Question: I've created an error output table for my SSIS task:

Here's the table:
'''
CREATE TABLE [dbo].[gbs_CRMErrorOutput](
[ID] [uniqueidentifier] NULL,
<URL> NULL,
<URL> NULL,
<URL> NULL,
[targetid] [uniqueidentifier] NULL,
[subordinateid] [uniqueidentifier] NULL,
[DateStamp] [datetime] NULL
) ON [PRIMARY] TEXTIMAGE_ON [PRIMARY]
'''
Please note that I do not have an auto-increment or any key in the table.
I'm also wondering what would be a best practice for this?
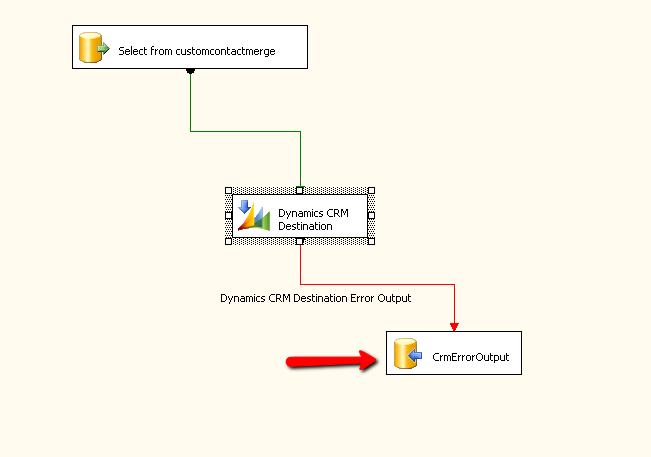
Answer: Here is an example of using not null with a default. In your real table you may want to name your default constraint. If you define the constraint inline like this it will still be named but it will be automatically assigned.
'''
CREATE TABLE #MyTable
(
MyID INT IDENTITY NOT NULL,
SomeValue VARCHAR(10),
DateCreated DATETIME NOT NULL DEFAULT GETDATE()
)
INSERT #MyTable(SomeValue)
VALUES ('Value1')
--This next line just waits for 1 second.
--This will demonstrate multiple inserts at different times so you can the values change
WAITFOR DELAY '00:0:01'
INSERT #MyTable(SomeValue)
VALUES ('Value2')
SELECT *
FROM #MyTable
DROP TABLE #MyTable
'''